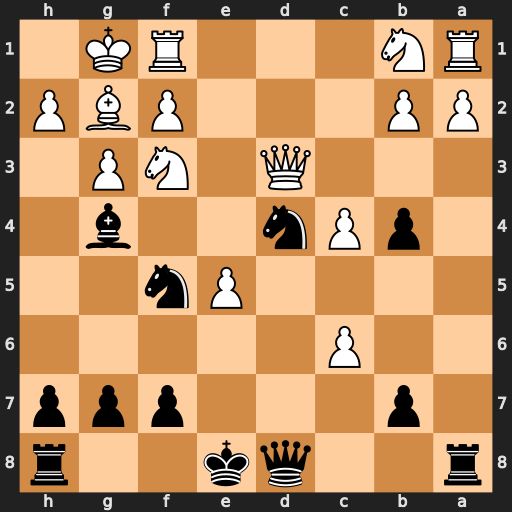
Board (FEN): r2qk2r/1p3ppp/2P5/4Pn2/1pPn2b1/3Q1NP1/PP3PBP/RN3RK1
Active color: b
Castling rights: kq
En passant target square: -
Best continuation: Nxf3+ Qxf3 Bxf3